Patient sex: F
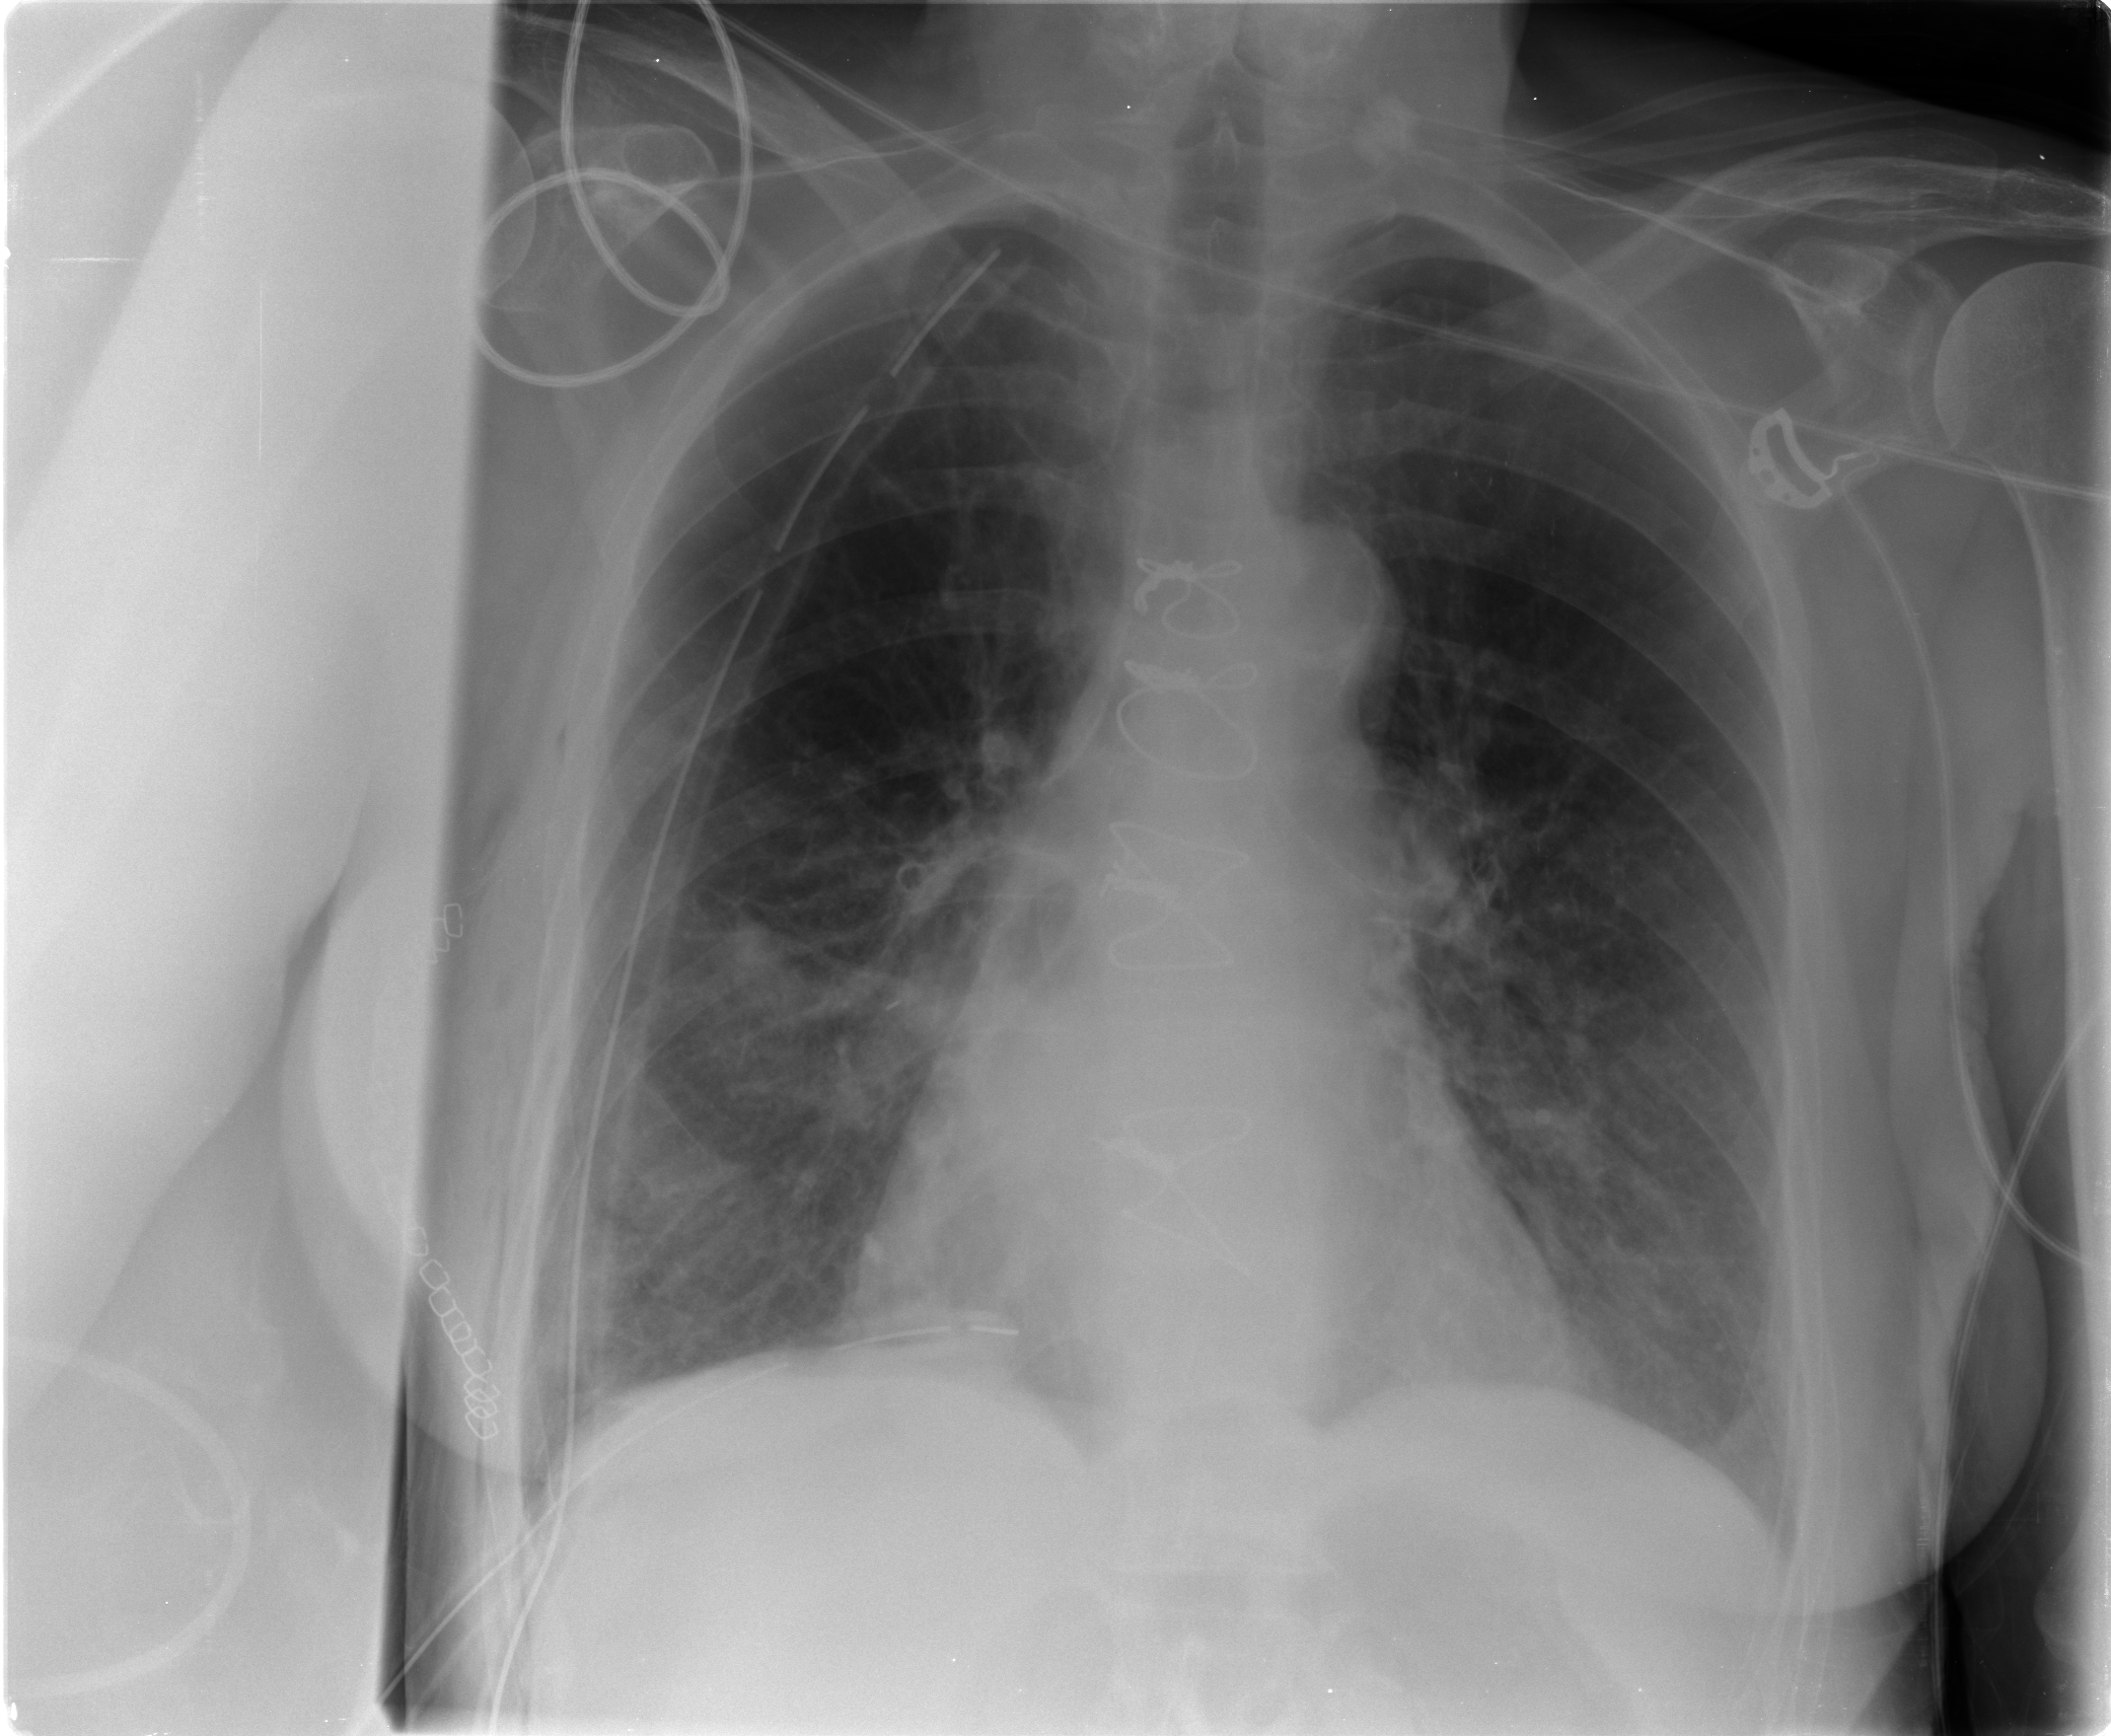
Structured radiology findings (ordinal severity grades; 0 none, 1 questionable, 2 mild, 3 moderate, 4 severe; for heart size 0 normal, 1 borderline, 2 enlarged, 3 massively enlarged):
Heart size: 0
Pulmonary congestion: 0
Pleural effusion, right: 0
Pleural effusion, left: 0
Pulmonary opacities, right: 0
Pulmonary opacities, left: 0
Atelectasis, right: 2
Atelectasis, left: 2